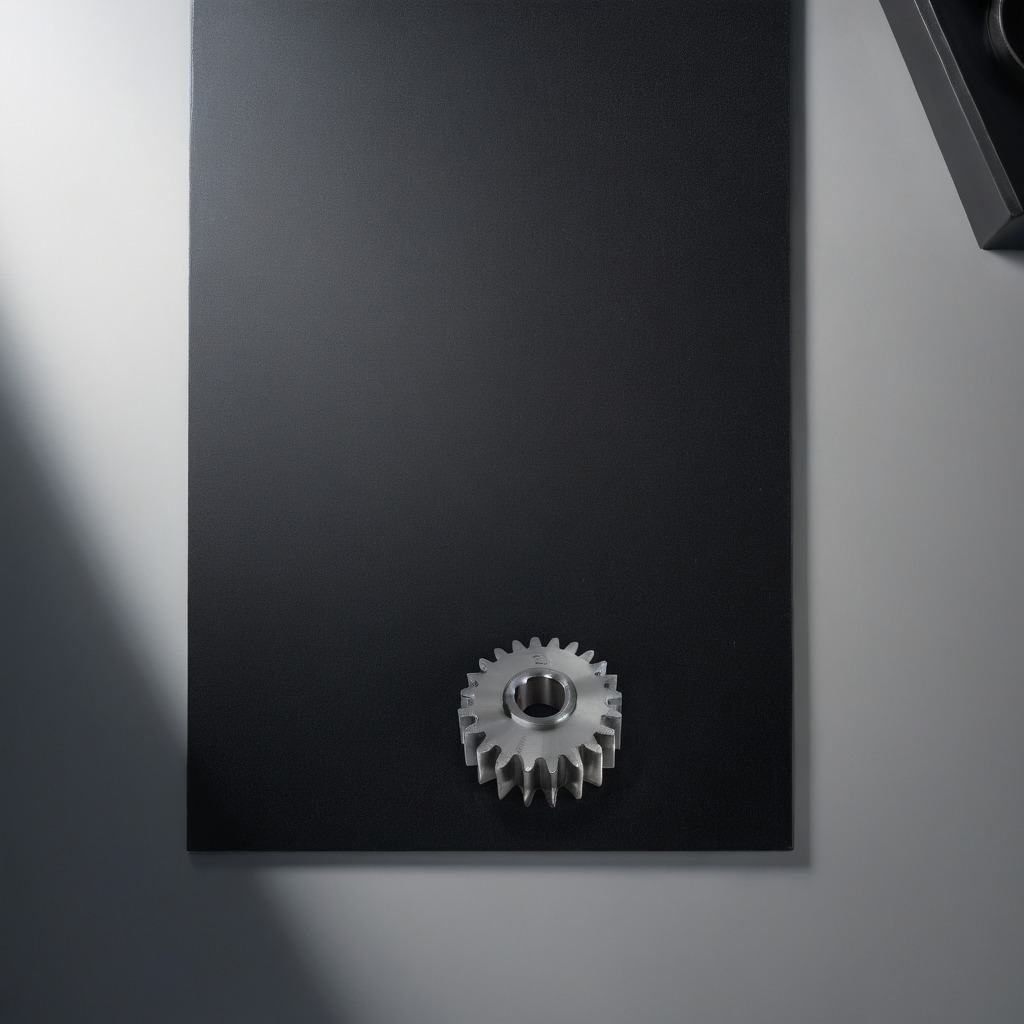
A steel gear with teeth is lying on the clean granite tabletop inside a workshop under bright overhead lighting crisp shadows high clarity worn but beneath the mat.